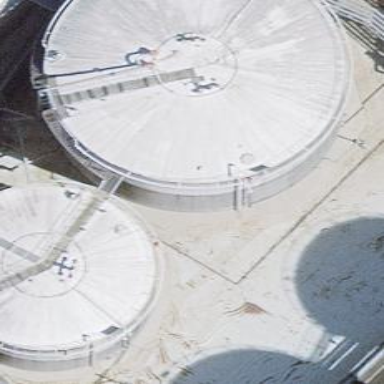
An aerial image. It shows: Storage tank building.